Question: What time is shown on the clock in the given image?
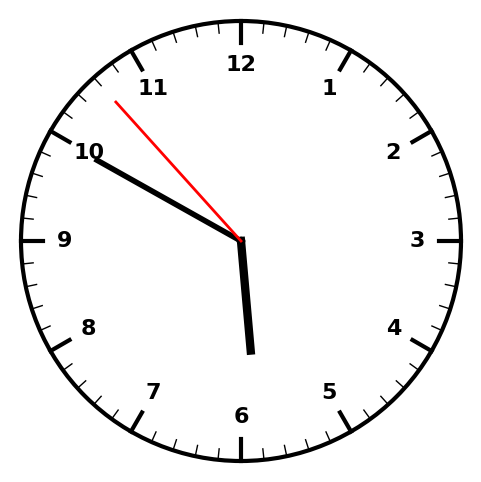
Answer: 05:49:53